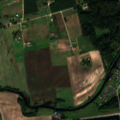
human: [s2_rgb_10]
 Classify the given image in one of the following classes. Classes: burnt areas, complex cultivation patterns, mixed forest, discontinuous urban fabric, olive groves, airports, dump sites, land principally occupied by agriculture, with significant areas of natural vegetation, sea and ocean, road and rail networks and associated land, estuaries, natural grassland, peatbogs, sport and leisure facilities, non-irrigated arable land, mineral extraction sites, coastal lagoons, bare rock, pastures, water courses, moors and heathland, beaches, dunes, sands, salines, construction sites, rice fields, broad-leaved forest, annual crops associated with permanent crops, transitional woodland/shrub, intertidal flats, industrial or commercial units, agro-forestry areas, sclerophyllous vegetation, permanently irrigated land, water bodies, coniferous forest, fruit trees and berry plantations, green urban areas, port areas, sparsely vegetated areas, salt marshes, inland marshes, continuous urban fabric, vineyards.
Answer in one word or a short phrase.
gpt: non-irrigated arable land, complex cultivation patterns, mixed forest, transitional woodland/shrub